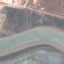
Land use / land cover: River